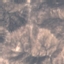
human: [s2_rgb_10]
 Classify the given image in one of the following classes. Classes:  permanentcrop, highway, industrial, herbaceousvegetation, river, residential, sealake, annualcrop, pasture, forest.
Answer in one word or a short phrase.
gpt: HerbaceousVegetation